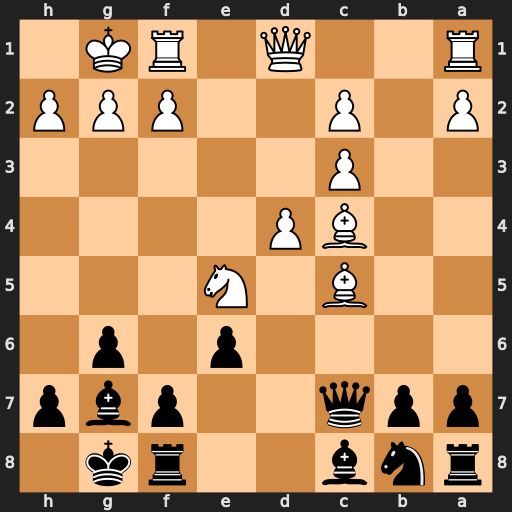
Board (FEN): rnb2rk1/ppq2pbp/4p1p1/2B1N3/2BP4/2P5/P1P2PPP/R2Q1RK1
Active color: b
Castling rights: -
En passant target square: -
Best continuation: Bxe5 Bxf8 Bxh2+